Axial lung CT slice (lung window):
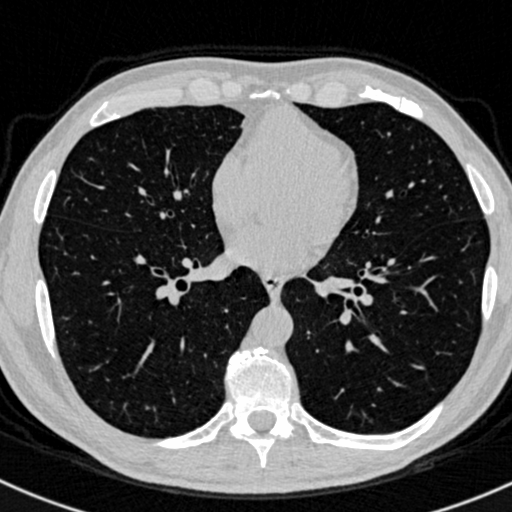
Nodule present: no